Question: Why is the 'color' setting for '-ms-input-placeholder' is being overriden by the color setting for input fields? ('input[type=text],input[type=password], textarea, select')
In Chrome and Firefox this works fine.
See image with blue placeholder text, even though '-ms-input-placeholder' is set to red.

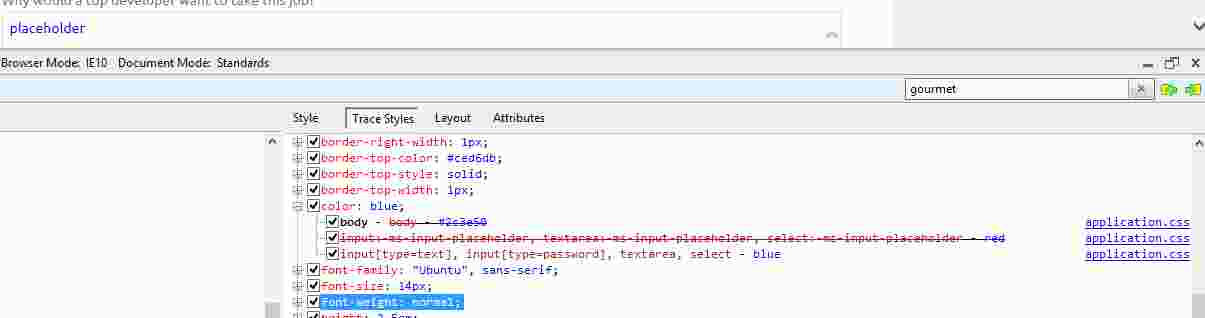
Answer: Chances are your 'input[type=text]' selector appears after your 'input:-ms-input-placeholder' selector in your stylesheet, which is causing it to take precedence (because both selectors are equally specific). If that's the case, you'll want to move the placeholder rule below in order for that to take precedence.
The most likely reason it works in Chrome and Firefox is because they both use a pseudo-element, not a pseudo-class, to target the placeholder text, which is something different altogether.